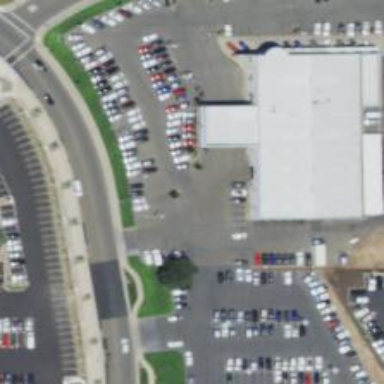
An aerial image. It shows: Retail building that houses car shop.